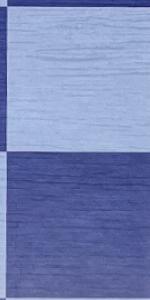
Label: Empty